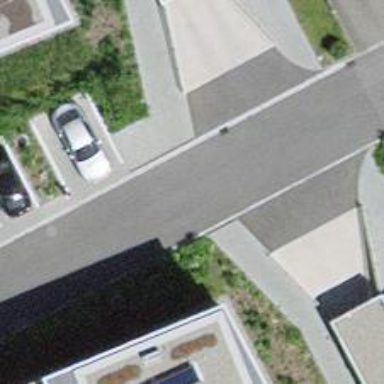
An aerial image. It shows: Residential road with asphalt surface.